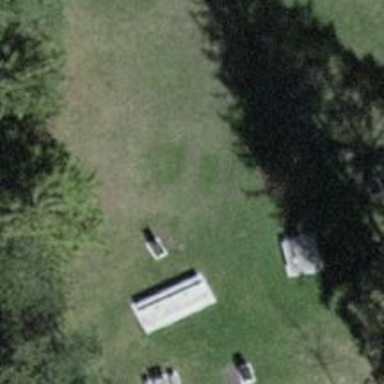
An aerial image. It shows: Picnic table located in leisure land area.